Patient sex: M
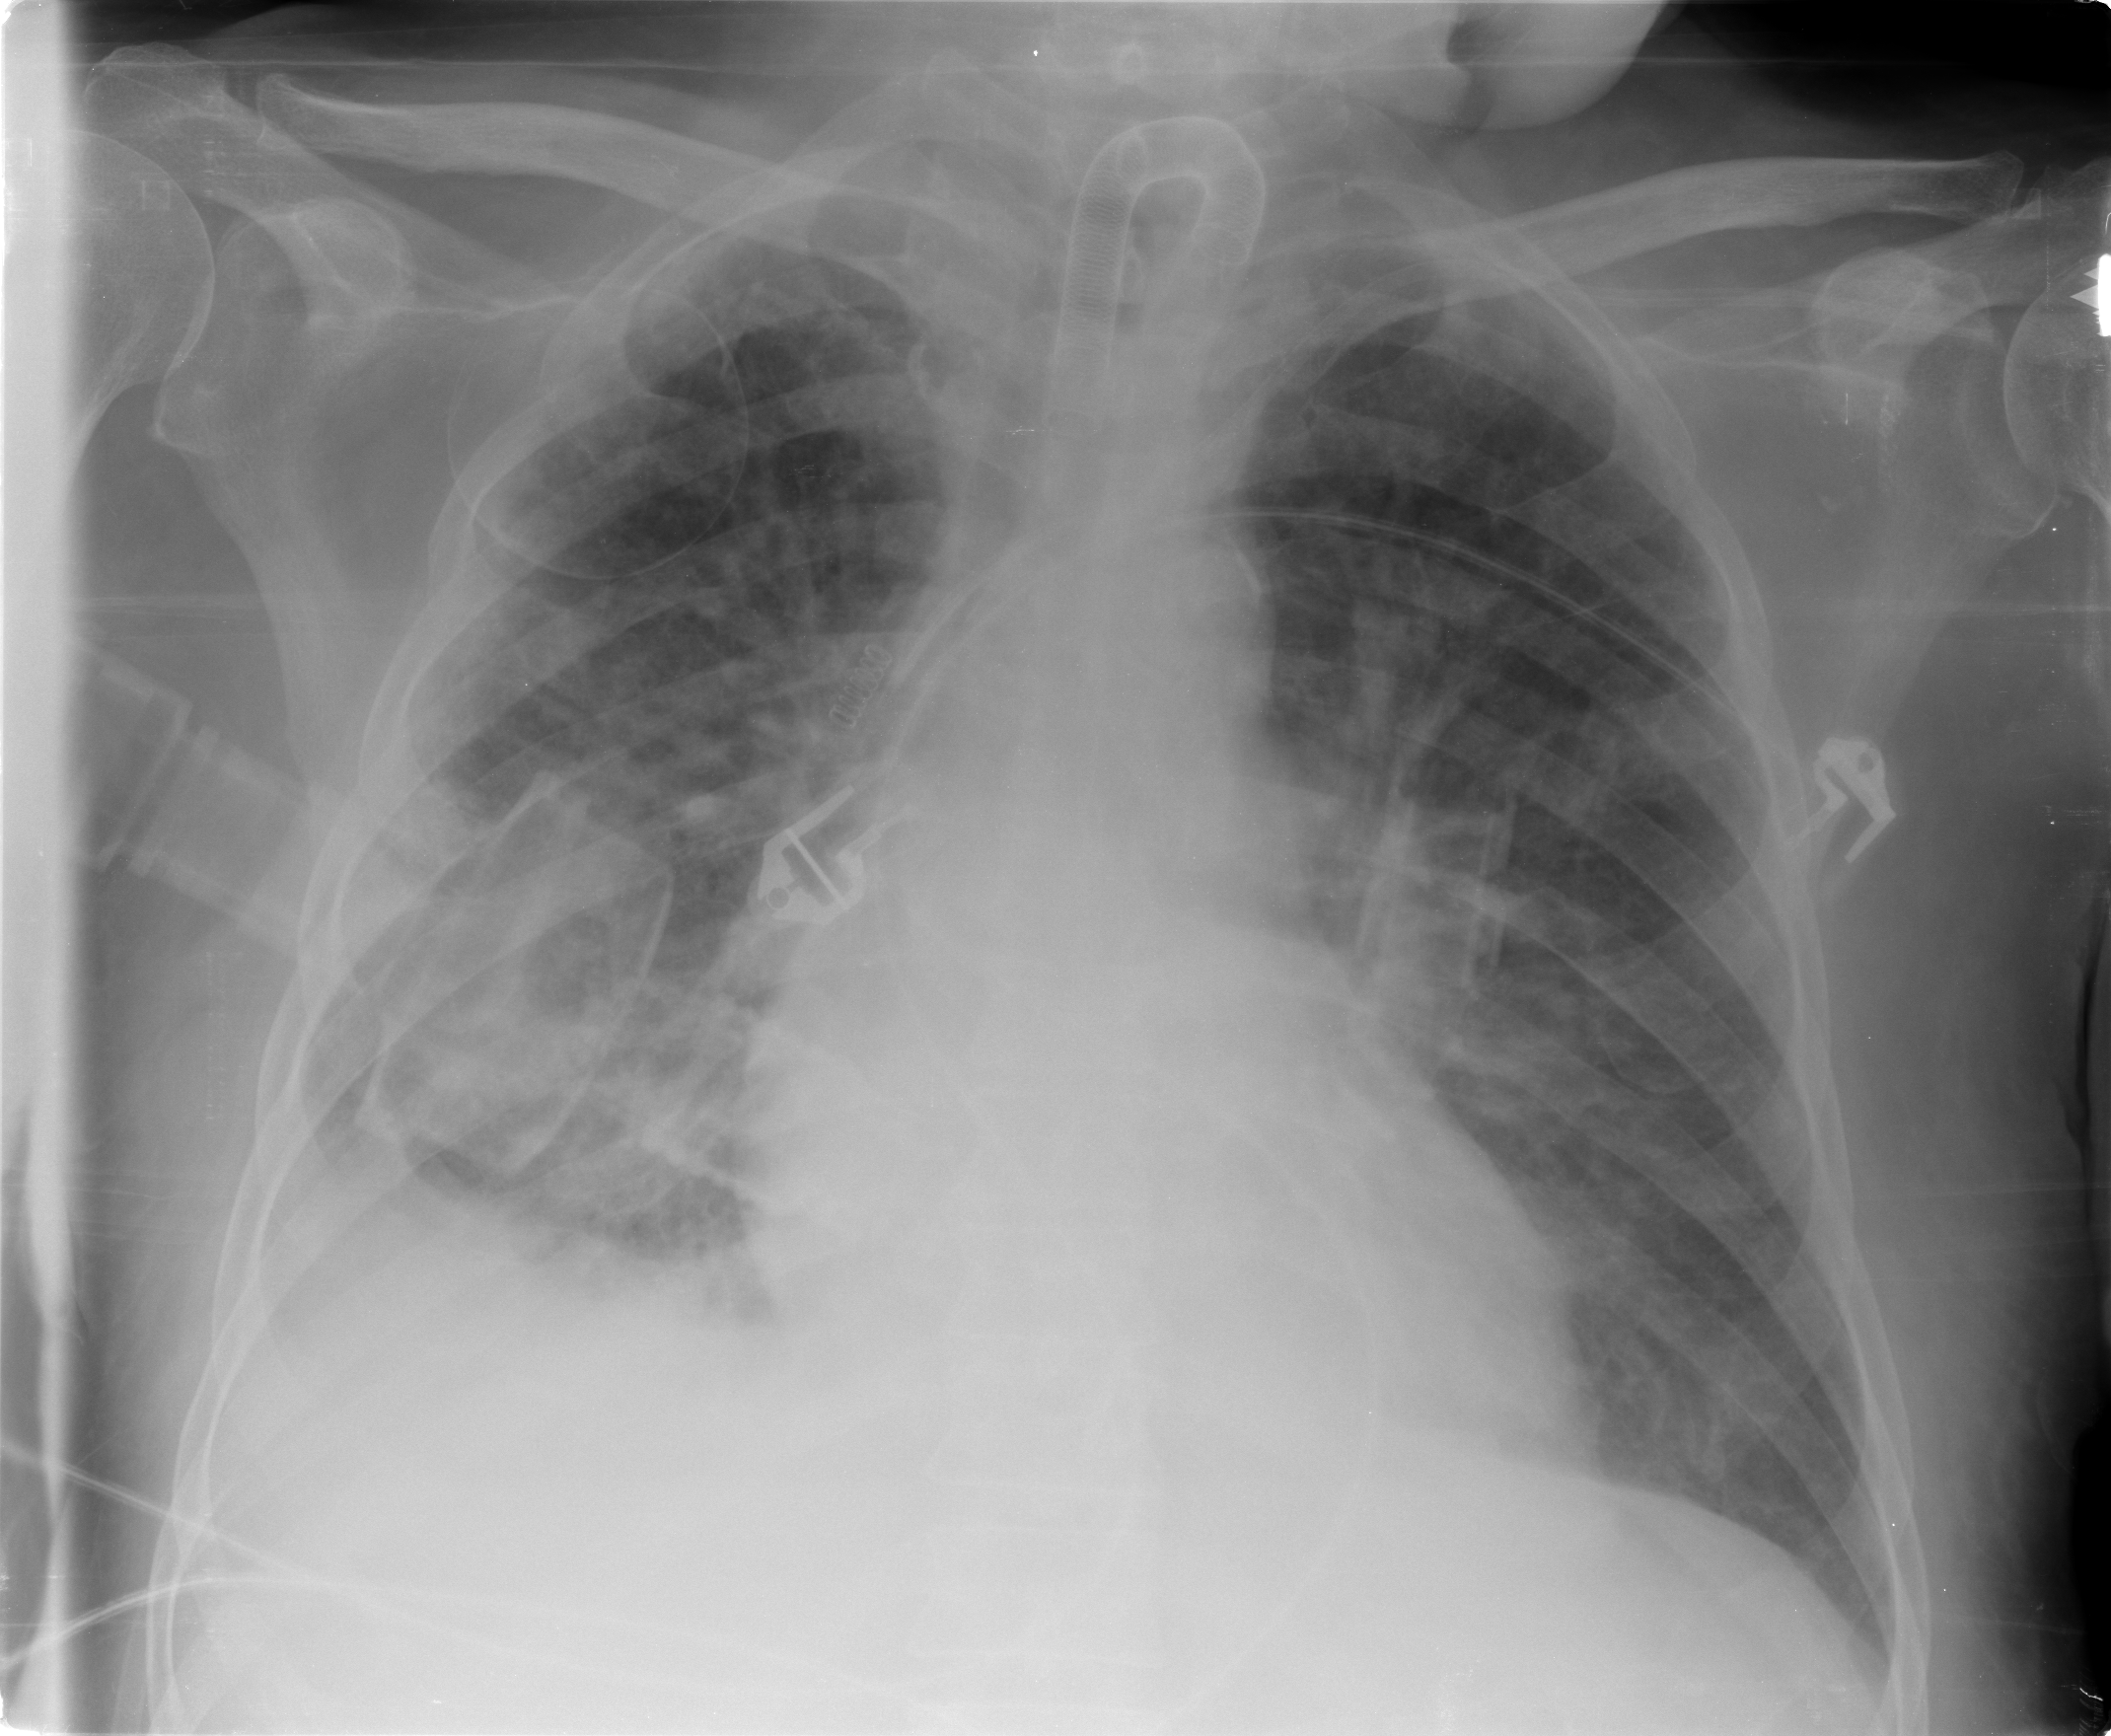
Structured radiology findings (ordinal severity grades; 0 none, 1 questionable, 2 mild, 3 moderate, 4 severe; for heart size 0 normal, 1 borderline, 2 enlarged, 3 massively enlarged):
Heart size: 1
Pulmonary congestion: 3
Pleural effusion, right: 2
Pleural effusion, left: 0
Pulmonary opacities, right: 2
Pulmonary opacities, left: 2
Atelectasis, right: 2
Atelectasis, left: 2